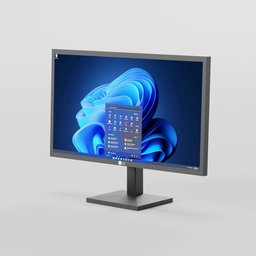
Label: electronics